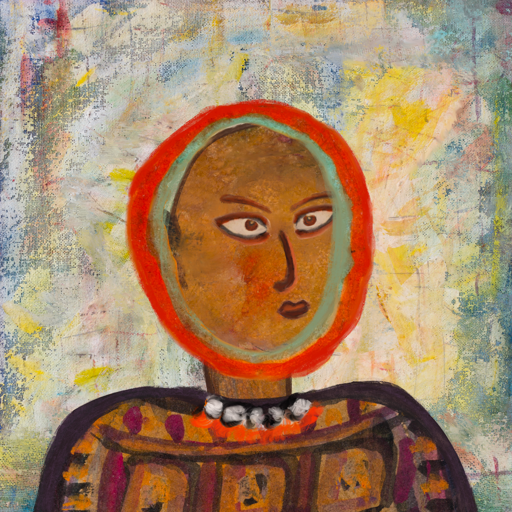
Background: Irani, Head And Neck Side: Pipe, Face Side: Roy_Bahadur, Bust: Doll, Hair Side: Sisters, Head Accessory: Blank, Second Necklace: Blank, Necklace: An_Impression, Baby: Blank